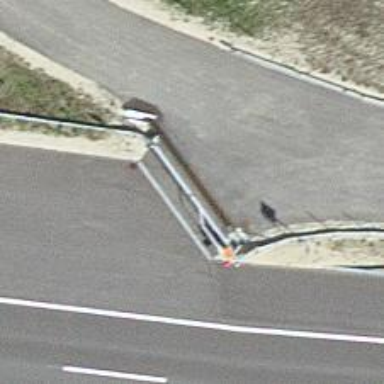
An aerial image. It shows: Gate.